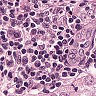
Metastatic tissue present: yes